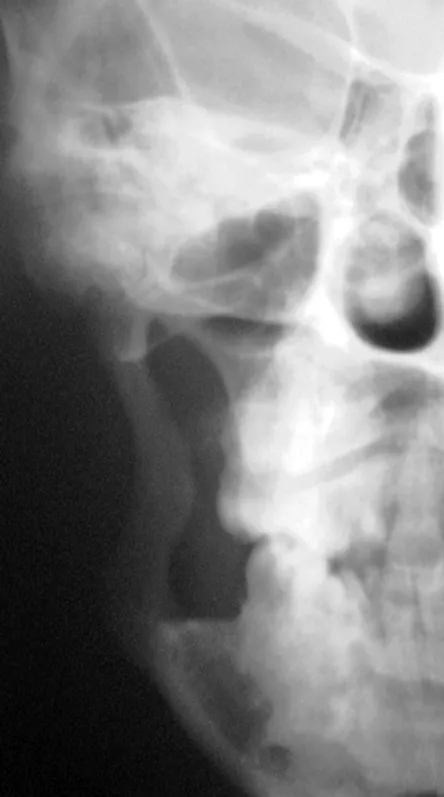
PA view showing stump of posterior
border of ramus.
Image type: radiology (x_ray)